Field crop: maize
Growth stage: 2
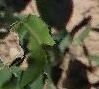
Species: maize